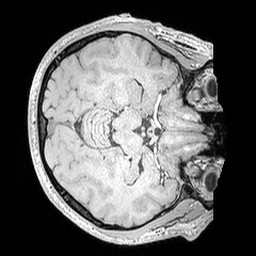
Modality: MP2RAGE
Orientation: axial
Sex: male
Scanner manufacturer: siemens
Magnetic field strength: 3 T
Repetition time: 5 s
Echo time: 0.00292 s